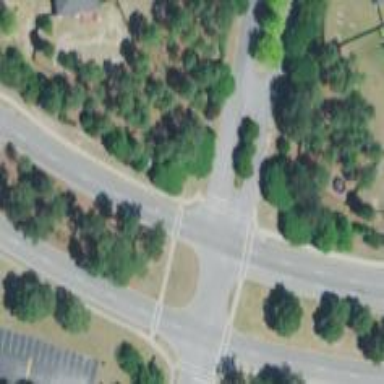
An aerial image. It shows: Marked road crossing.